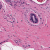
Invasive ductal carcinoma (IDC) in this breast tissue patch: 0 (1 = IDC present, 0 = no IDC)